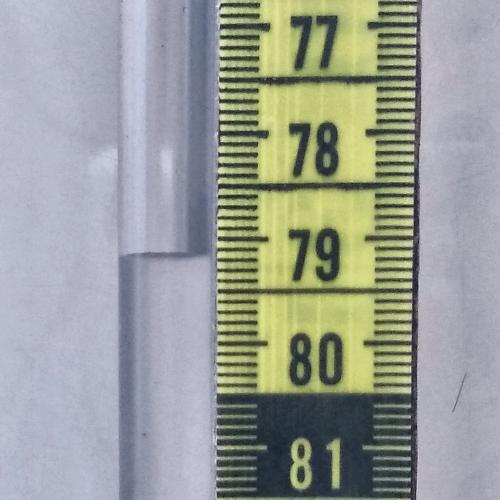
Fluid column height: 79.2 cm